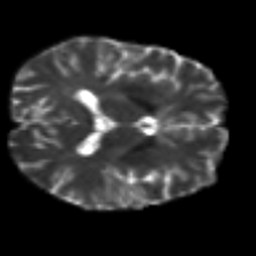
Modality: T2w
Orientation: axial
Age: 37
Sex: male
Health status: ill
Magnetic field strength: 3 T
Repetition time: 8.4 s
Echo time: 0.0926 s